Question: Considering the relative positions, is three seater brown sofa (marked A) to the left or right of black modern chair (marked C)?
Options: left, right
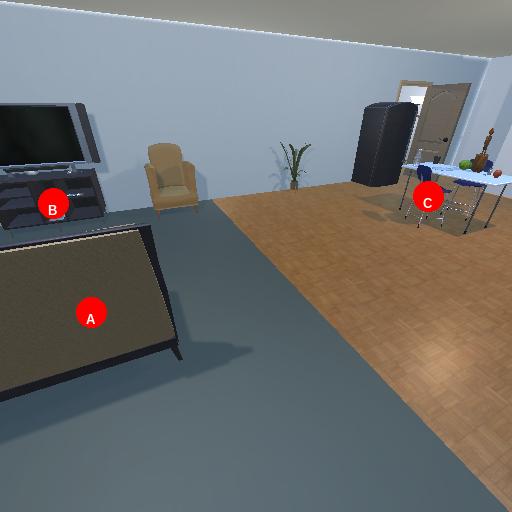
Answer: left